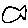
Label: fish